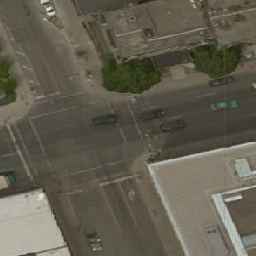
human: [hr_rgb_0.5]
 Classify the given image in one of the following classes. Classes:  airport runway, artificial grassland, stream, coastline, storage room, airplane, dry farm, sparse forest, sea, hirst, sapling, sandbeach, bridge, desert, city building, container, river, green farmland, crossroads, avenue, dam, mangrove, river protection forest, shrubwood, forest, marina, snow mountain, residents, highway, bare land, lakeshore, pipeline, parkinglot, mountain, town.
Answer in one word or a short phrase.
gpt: crossroads